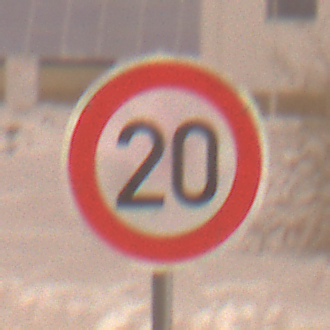
Verkehrszeichen: Geschwindigkeit20
Umgebung: Outdoor, Urban
Tageszeit: Night
Wetter: Overcast
Licht: Artificial
Jahreszeit: Winter
Kontrast: MediumContrast